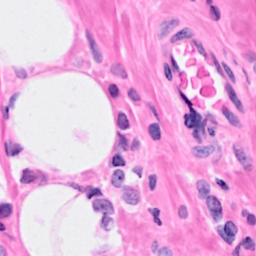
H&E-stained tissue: Breast